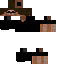
A male human skin with dark skin, wearing brown long hair dressed in a blue hoodie and black pants, featuring a closed mouth.